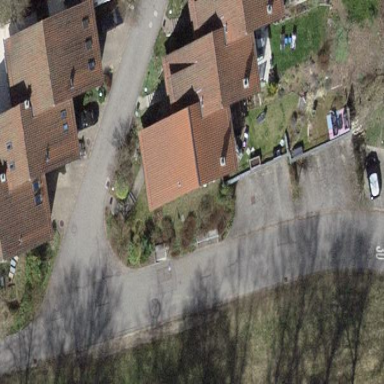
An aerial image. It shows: Residential building.